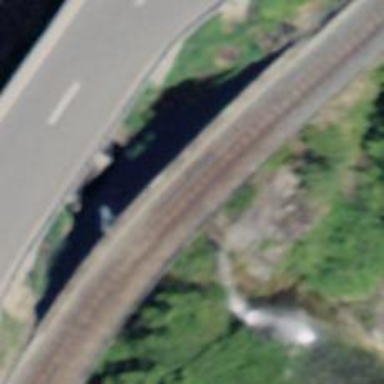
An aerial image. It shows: Narrow-gauge railway bridge with electrified contact lines and one track.